Field crop: maize
Growth stage: 1
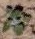
Species: chenopodium